Question: I have an image that I want to use as a custom legend - a universal legend of 3 plots in one figure combined with grid.arrange:

I figure I can load this into R with png or some such package and use grid.arrange to place it next to my graphs. Is it possible to include such images in the package that already contains the functions to make my combined chart, and if so where does one put it and how would you call it from within R code then from it's location within the package. I intend to use this sort of graph with this legend often.
UPDATE:
I've created a folder called 'img' in the root of my Package structure and placed the file inside.
In my R code is the line:
'legend <- readPNG(system.file("img", "rgblegend.png", package="HybRIDS"), TRUE)'
However when build the binary, then install it from local zip file, I go to plot and:
'Error in readPNG(system.file("img", "rgblegend.png", package = "HybRIDS"), : unable to open'
If I check my library there is no folder 'img'
EDIT:
I've checked a source version of my package - it includes the 'img' folder, however installing from source also fails to put the folder into my directory. So I guess my question now is, why does making a binary package not include the img folder, and why does the source package include it but not install it to my library - what do I do to correct this?
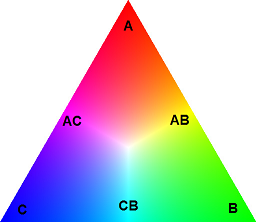
Answer: <URL> describes how to reference a file in an installed package without having to know where the package was installed. The other part of the problem is getting the image file into the installed package.
From <URL>, the section of interest is about the 'inst' subdirectory:
> The contents of the 'inst' subdirectory will be copied recursively to the installation directory. Subdirectories of 'inst' should not interfere with those used by R (currently, 'R', 'data', 'demo', 'exec', 'libs', 'man', 'help', 'html' and 'Meta', and earlier versions used 'latex', 'R-ex'). The copying of the 'inst' happens after 'src' is built so its 'Makefile' can create files to be installed.
So for a file to appear in the 'img' directory off the root of the installed package, it must appear in the 'inst/img' directory of the source. So move 'rgblegend.png' from 'img' to 'inst/img' and then
'''
legend <- readPNG(system.file("img", "rgblegend.png", package="HybRIDS"), TRUE)
'''
should work.